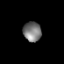
Tissue: prostate
Cell type: T cells
Senescence score: 0.7633
Nuclear area (px): 351
Mean DAPI intensity: 119.869